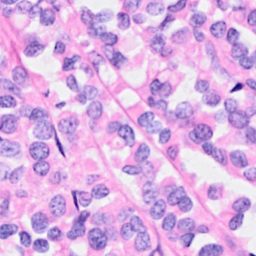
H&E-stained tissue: Breast